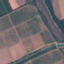
Label: PermanentCrop